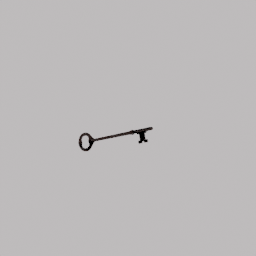
Label: tools